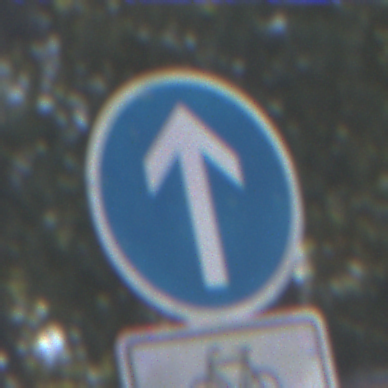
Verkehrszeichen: VorgeschriebeneFahrtrichtungGeradeaus
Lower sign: EinspurigeFahrzeugeFrei5
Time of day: MorningAfternoon
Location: Outdoor (Suburban)
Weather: PartlyCloudy
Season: NotSpecified
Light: Natural